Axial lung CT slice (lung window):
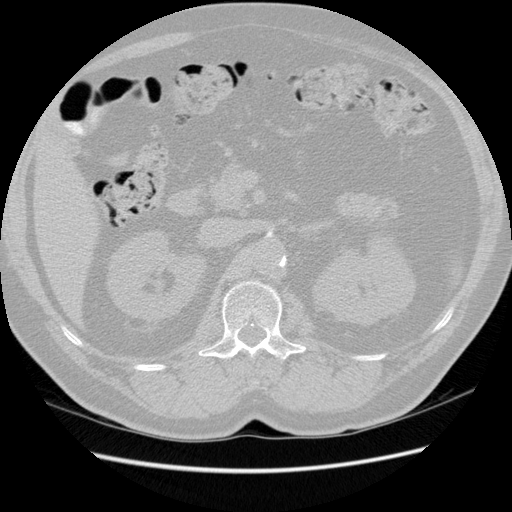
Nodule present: no